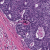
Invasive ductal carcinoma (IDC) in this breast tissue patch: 0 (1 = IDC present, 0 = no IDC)